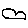
Label: cloud